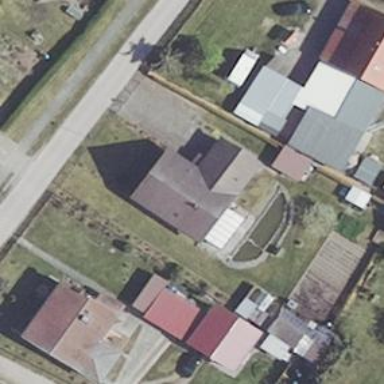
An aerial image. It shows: Simple house.